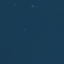
Land use / land cover: SeaLake